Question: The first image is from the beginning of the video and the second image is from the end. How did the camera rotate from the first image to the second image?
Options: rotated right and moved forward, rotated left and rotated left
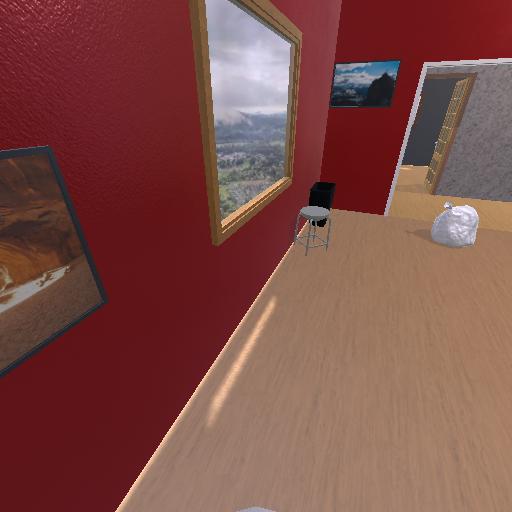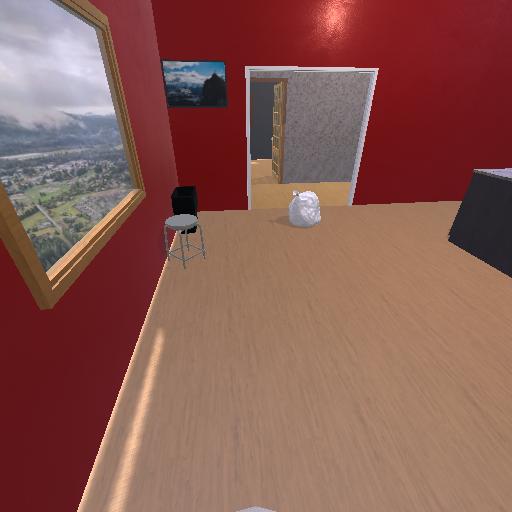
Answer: rotated right and moved forward